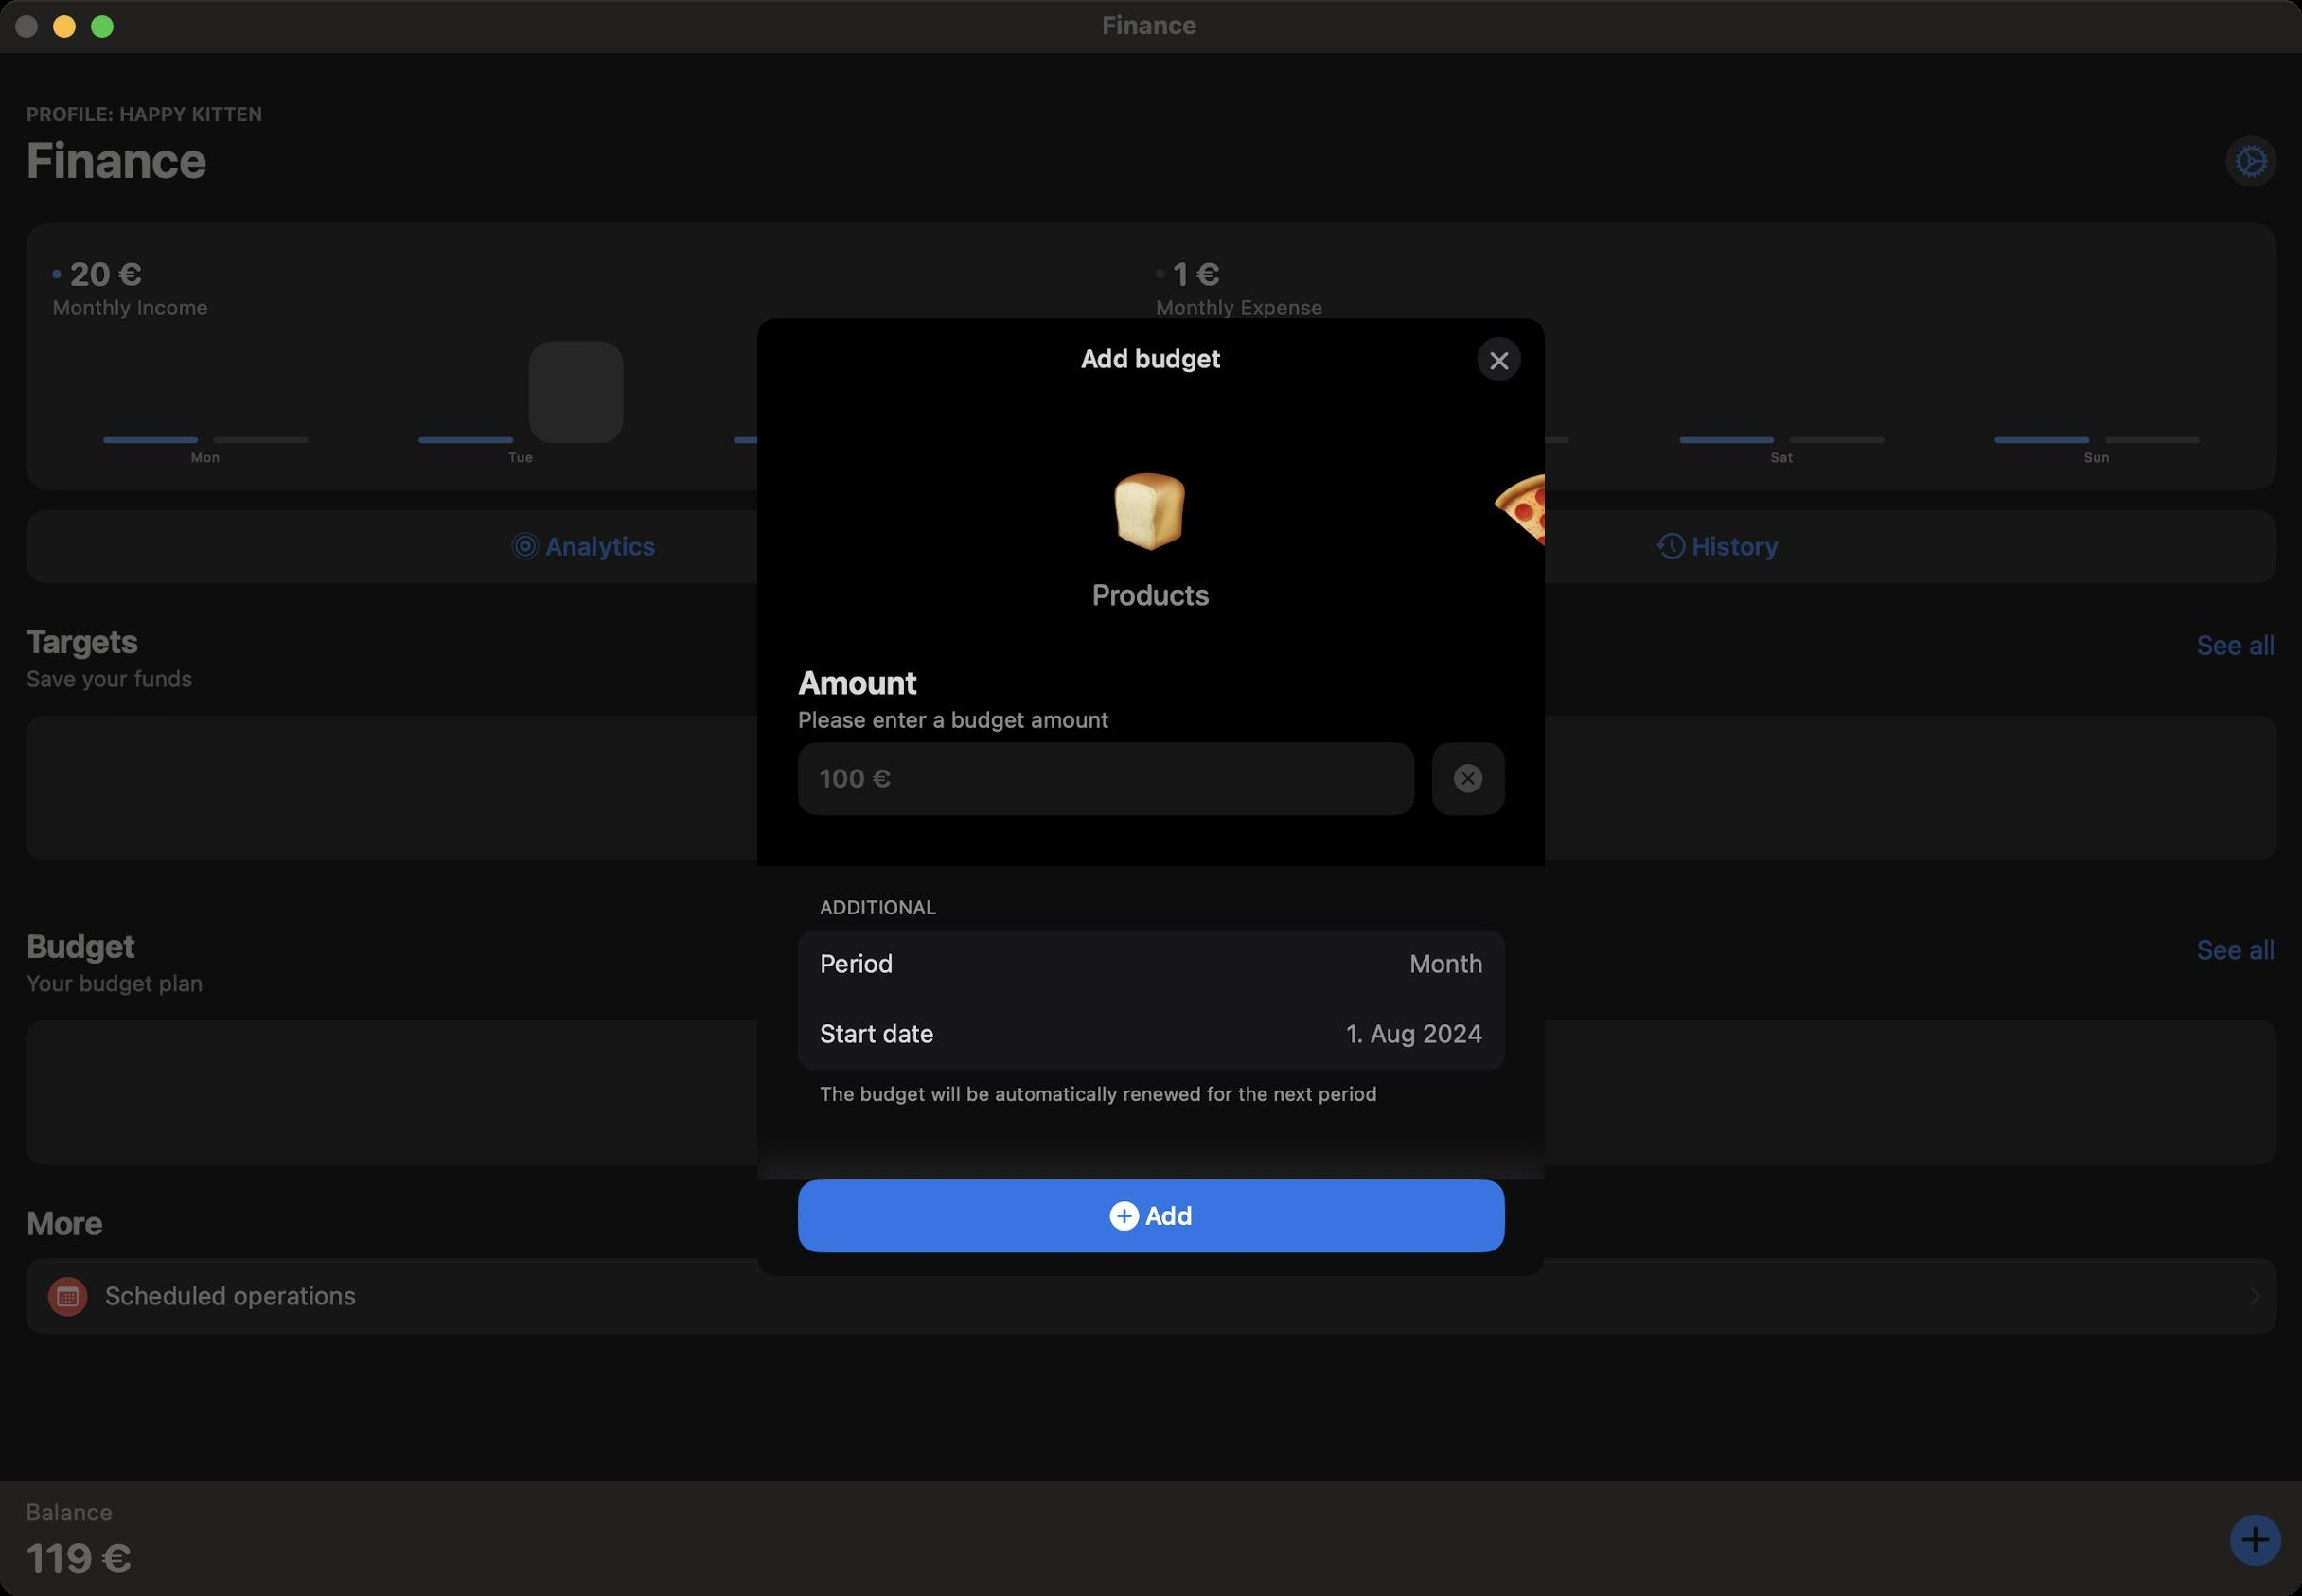
Accessibility tree:
{"name": "Finance", "role": "AXWindow", "description": null, "role_description": "standard window", "value": null, "position": "294.00;94.00", "size": "1216;843", "children": [{"name": null, "role": "AXGroup", "description": null, "role_description": "group", "value": null, "position": "0.00;0.00", "size": "1216;843", "children": [{"name": null, "role": "AXGroup", "description": null, "role_description": "group", "value": null, "position": "0.00;0.00", "size": "1217;843", "children": []}]}, {"name": null, "role": "AXButton", "description": null, "role_description": "close button", "value": null, "position": "7.00;6.00", "size": "14;16", "children": []}, {"name": null, "role": "AXButton", "description": null, "role_description": "zoom button", "value": null, "position": "47.00;6.00", "size": "14;16", "children": [{"name": null, "role": "AXGroup", "description": null, "role_description": "group", "value": null, "position": "47.00;6.00", "size": "14;16", "children": [{"name": null, "role": "AXGroup", "description": null, "role_description": "group", "value": null, "position": "47.00;6.00", "size": "14;16", "children": []}]}]}, {"name": null, "role": "AXButton", "description": null, "role_description": "minimize button", "value": null, "position": "27.00;6.00", "size": "14;16", "children": []}, {"name": null, "role": "AXStaticText", "description": null, "role_description": "text", "value": "Finance", "position": "580.00;5.00", "size": "55;16", "children": []}, {"name": null, "role": "AXSheet", "description": null, "role_description": "sheet", "value": null, "position": "400.00;168.00", "size": "416;506", "children": [{"name": null, "role": "AXGroup", "description": null, "role_description": "group", "value": null, "position": "400.00;168.00", "size": "416;506", "children": [{"name": null, "role": "AXGroup", "description": null, "role_description": "group", "value": null, "position": "400.00;168.00", "size": "417;507", "children": [{"name": null, "role": "AXGroup", "description": null, "role_description": "Nav bar", "value": null, "position": "400.00;168.00", "size": "417;43", "children": [{"name": null, "role": "AXHeading", "description": "Add budget", "role_description": "heading", "value": null, "position": "570.94;181.86", "size": "74;16", "children": []}, {"name": null, "role": "AXButton", "description": "close", "role_description": "button", "value": null, "position": "774.22;172.62", "size": "33;34", "children": []}]}, {"name": null, "role": "AXGroup", "description": null, "role_description": "group", "value": null, "position": "400.00;168.00", "size": "417;507", "children": [{"name": null, "role": "AXGroup", "description": null, "role_description": "group", "value": null, "position": "400.00;168.00", "size": "417;507", "children": [{"name": null, "role": "AXGroup", "description": null, "role_description": "collection", "value": null, "position": "400.00;241.92", "size": "417;57", "children": [{"name": null, "role": "AXGroup", "description": null, "role_description": "group", "value": null, "position": "585.18;242.69", "size": "46;55", "children": [{"name": null, "role": "AXStaticText", "description": "🍞", "role_description": "text", "value": null, "position": "585.18;242.69", "size": "46;55", "children": []}]}, {"name": null, "role": "AXGroup", "description": null, "role_description": "group", "value": null, "position": "787.31;242.69", "size": "46;55", "children": [{"name": null, "role": "AXStaticText", "description": "🍕", "role_description": "text", "value": null, "position": "787.31;242.69", "size": "46;55", "children": []}]}]}, {"name": null, "role": "AXStaticText", "description": "Products", "role_description": "text", "value": null, "position": "421.56;305.06", "size": "373;18", "children": []}, {"name": null, "role": "AXGroup", "description": null, "role_description": "group", "value": null, "position": "421.56;350.49", "size": "373;37", "children": [{"name": null, "role": "AXGroup", "description": null, "role_description": "group", "value": null, "position": "421.56;350.49", "size": "373;20", "children": [{"name": null, "role": "AXStaticText", "description": "Amount", "role_description": "text", "value": null, "position": "421.56;350.49", "size": "373;20", "children": []}]}, {"name": null, "role": "AXStaticText", "description": "Please enter a budget amount", "role_description": "text", "value": null, "position": "421.56;372.82", "size": "373;15", "children": []}]}, {"name": null, "role": "AXTextField", "description": null, "role_description": "text field", "value": "", "position": "421.56;392.07", "size": "326;38", "children": []}, {"name": null, "role": "AXButton", "description": "clearField", "role_description": "button", "value": null, "position": "756.51;392.07", "size": "38;38", "children": []}, {"name": null, "role": "AXStaticText", "description": "ADDITIONAL", "role_description": "text", "value": null, "position": "433.11;472.92", "size": "350;12", "children": []}, {"name": null, "role": "AXStaticText", "description": "Period", "role_description": "text", "value": null, "position": "433.11;491.40", "size": "39;35", "children": []}, {"name": null, "role": "AXStaticText", "description": "Month", "role_description": "text", "value": null, "position": "476.23;491.40", "size": "307;35", "children": []}, {"name": null, "role": "AXSlider", "description": null, "role_description": "slider", "value": 2.0, "position": "440.04;497.94", "size": "336;150", "children": []}, {"name": null, "role": "AXStaticText", "description": "Start date", "role_description": "text", "value": null, "position": "433.11;538.37", "size": "60;15", "children": []}, {"name": null, "role": "AXStaticText", "description": "1. Aug 2024", "role_description": "text", "value": null, "position": "711.08;538.37", "size": "72;15", "children": []}, {"name": null, "role": "AXGroup", "description": null, "role_description": "group", "value": null, "position": "433.11;565.32", "size": "350;116", "children": [{"name": null, "role": "AXSlider", "description": null, "role_description": "slider", "value": 5022.0, "position": "503.95;536.44", "size": "42;173", "children": []}, {"name": null, "role": "AXSlider", "description": null, "role_description": "slider", "value": 4987.0, "position": "549.38;536.44", "size": "102;173", "children": []}, {"name": null, "role": "AXSlider", "description": null, "role_description": "slider", "value": 2023.0, "position": "655.64;536.44", "size": "58;173", "children": []}]}, {"name": null, "role": "AXStaticText", "description": "The budget will be automatically renewed for the next period", "role_description": "text", "value": null, "position": "433.11;571.48", "size": "350;12", "children": []}, {"name": null, "role": "AXButton", "description": "Add", "role_description": "button", "value": null, "position": "421.56;623.07", "size": "373;38", "children": []}]}]}]}]}]}, {"name": "Finance", "role": "AXWindow", "description": null, "role_description": "standard window", "value": null, "position": "294.00;94.00", "size": "1216;843", "children": [{"name": null, "role": "AXGroup", "description": null, "role_description": "group", "value": null, "position": "0.00;0.00", "size": "1216;843", "children": [{"name": null, "role": "AXGroup", "description": null, "role_description": "group", "value": null, "position": "0.00;0.00", "size": "1217;843", "children": []}]}, {"name": null, "role": "AXButton", "description": null, "role_description": "close button", "value": null, "position": "7.00;6.00", "size": "14;16", "children": []}, {"name": null, "role": "AXButton", "description": null, "role_description": "zoom button", "value": null, "position": "47.00;6.00", "size": "14;16", "children": [{"name": null, "role": "AXGroup", "description": null, "role_description": "group", "value": null, "position": "47.00;6.00", "size": "14;16", "children": [{"name": null, "role": "AXGroup", "description": null, "role_description": "group", "value": null, "position": "47.00;6.00", "size": "14;16", "children": []}]}]}, {"name": null, "role": "AXButton", "description": null, "role_description": "minimize button", "value": null, "position": "27.00;6.00", "size": "14;16", "children": []}, {"name": null, "role": "AXStaticText", "description": null, "role_description": "text", "value": "Finance", "position": "580.00;5.00", "size": "55;16", "children": []}, {"name": null, "role": "AXSheet", "description": null, "role_description": "sheet", "value": null, "position": "400.00;168.00", "size": "416;506", "children": [{"name": null, "role": "AXGroup", "description": null, "role_description": "group", "value": null, "position": "400.00;168.00", "size": "416;506", "children": [{"name": null, "role": "AXGroup", "description": null, "role_description": "group", "value": null, "position": "400.00;168.00", "size": "417;507", "children": [{"name": null, "role": "AXGroup", "description": null, "role_description": "Nav bar", "value": null, "position": "400.00;168.00", "size": "417;43", "children": [{"name": null, "role": "AXHeading", "description": "Add budget", "role_description": "heading", "value": null, "position": "570.94;181.86", "size": "74;16", "children": []}, {"name": null, "role": "AXButton", "description": "close", "role_description": "button", "value": null, "position": "774.22;172.62", "size": "33;34", "children": []}]}, {"name": null, "role": "AXGroup", "description": null, "role_description": "group", "value": null, "position": "400.00;168.00", "size": "417;507", "children": [{"name": null, "role": "AXGroup", "description": null, "role_description": "group", "value": null, "position": "400.00;168.00", "size": "417;507", "children": [{"name": null, "role": "AXGroup", "description": null, "role_description": "collection", "value": null, "position": "400.00;241.92", "size": "417;57", "children": [{"name": null, "role": "AXGroup", "description": null, "role_description": "group", "value": null, "position": "585.18;242.69", "size": "46;55", "children": [{"name": null, "role": "AXStaticText", "description": "🍞", "role_description": "text", "value": null, "position": "585.18;242.69", "size": "46;55", "children": []}]}, {"name": null, "role": "AXGroup", "description": null, "role_description": "group", "value": null, "position": "787.31;242.69", "size": "46;55", "children": [{"name": null, "role": "AXStaticText", "description": "🍕", "role_description": "text", "value": null, "position": "787.31;242.69", "size": "46;55", "children": []}]}]}, {"name": null, "role": "AXStaticText", "description": "Products", "role_description": "text", "value": null, "position": "421.56;305.06", "size": "373;18", "children": []}, {"name": null, "role": "AXGroup", "description": null, "role_description": "group", "value": null, "position": "421.56;350.49", "size": "373;37", "children": [{"name": null, "role": "AXGroup", "description": null, "role_description": "group", "value": null, "position": "421.56;350.49", "size": "373;20", "children": [{"name": null, "role": "AXStaticText", "description": "Amount", "role_description": "text", "value": null, "position": "421.56;350.49", "size": "373;20", "children": []}]}, {"name": null, "role": "AXStaticText", "description": "Please enter a budget amount", "role_description": "text", "value": null, "position": "421.56;372.82", "size": "373;15", "children": []}]}, {"name": null, "role": "AXTextField", "description": null, "role_description": "text field", "value": "", "position": "421.56;392.07", "size": "326;38", "children": []}, {"name": null, "role": "AXButton", "description": "clearField", "role_description": "button", "value": null, "position": "756.51;392.07", "size": "38;38", "children": []}, {"name": null, "role": "AXStaticText", "description": "ADDITIONAL", "role_description": "text", "value": null, "position": "433.11;472.92", "size": "350;12", "children": []}, {"name": null, "role": "AXStaticText", "description": "Period", "role_description": "text", "value": null, "position": "433.11;491.40", "size": "39;35", "children": []}, {"name": null, "role": "AXStaticText", "description": "Month", "role_description": "text", "value": null, "position": "476.23;491.40", "size": "307;35", "children": []}, {"name": null, "role": "AXSlider", "description": null, "role_description": "slider", "value": 2.0, "position": "440.04;497.94", "size": "336;150", "children": []}, {"name": null, "role": "AXStaticText", "description": "Start date", "role_description": "text", "value": null, "position": "433.11;538.37", "size": "60;15", "children": []}, {"name": null, "role": "AXStaticText", "description": "1. Aug 2024", "role_description": "text", "value": null, "position": "711.08;538.37", "size": "72;15", "children": []}, {"name": null, "role": "AXGroup", "description": null, "role_description": "group", "value": null, "position": "433.11;565.32", "size": "350;116", "children": [{"name": null, "role": "AXSlider", "description": null, "role_description": "slider", "value": 5022.0, "position": "503.95;536.44", "size": "42;173", "children": []}, {"name": null, "role": "AXSlider", "description": null, "role_description": "slider", "value": 4987.0, "position": "549.38;536.44", "size": "102;173", "children": []}, {"name": null, "role": "AXSlider", "description": null, "role_description": "slider", "value": 2023.0, "position": "655.64;536.44", "size": "58;173", "children": []}]}, {"name": null, "role": "AXStaticText", "description": "The budget will be automatically renewed for the next period", "role_description": "text", "value": null, "position": "433.11;571.48", "size": "350;12", "children": []}, {"name": null, "role": "AXButton", "description": "Add", "role_description": "button", "value": null, "position": "421.56;623.07", "size": "373;38", "children": []}]}]}]}]}]}]}]}